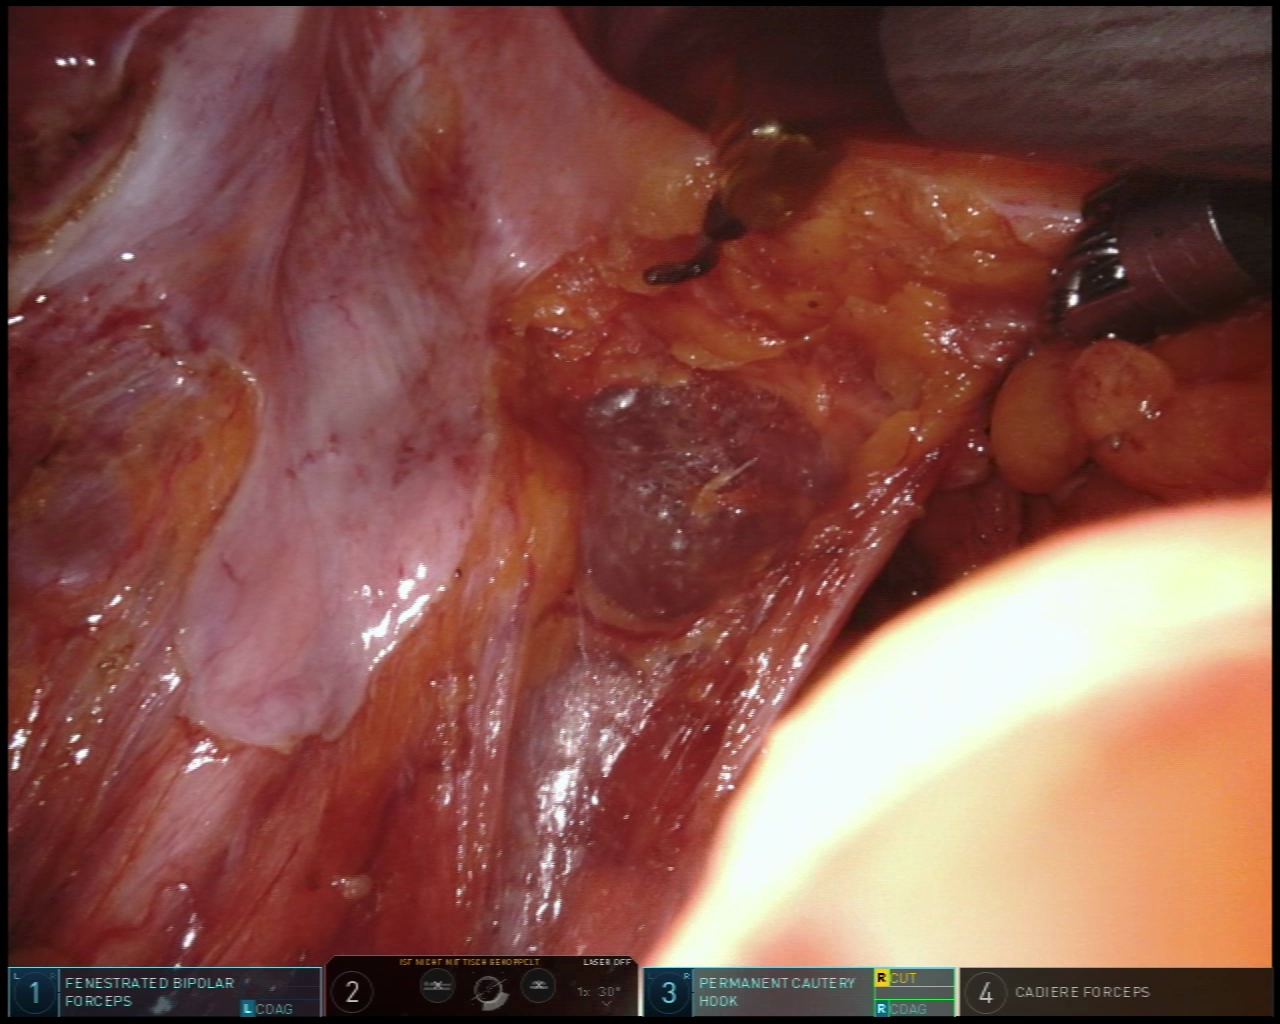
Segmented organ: ureter
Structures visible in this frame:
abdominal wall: yes
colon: no
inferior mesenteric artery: no
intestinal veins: no
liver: no
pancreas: no
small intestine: no
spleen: no
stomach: no
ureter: yes
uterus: no
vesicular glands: no